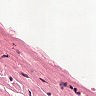
Metastatic tissue present: no